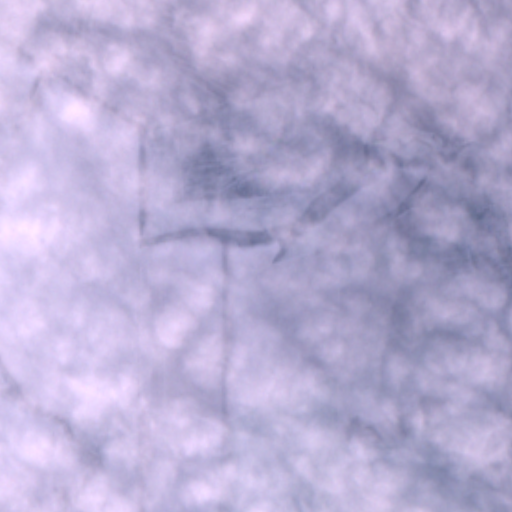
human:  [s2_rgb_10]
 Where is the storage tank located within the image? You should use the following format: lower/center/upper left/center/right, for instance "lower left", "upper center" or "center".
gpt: The storage tank is located in the center right of the image.
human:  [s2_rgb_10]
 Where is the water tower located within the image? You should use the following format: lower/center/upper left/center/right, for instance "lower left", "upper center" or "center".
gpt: The water tower is located in the center right of the image.
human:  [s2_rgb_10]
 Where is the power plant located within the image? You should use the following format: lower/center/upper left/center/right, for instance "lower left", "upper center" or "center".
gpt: There is no power plant in the image.